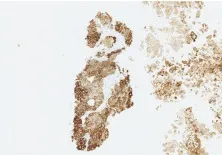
Case 4 CK19 staining.
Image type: pathology (immunostaining)